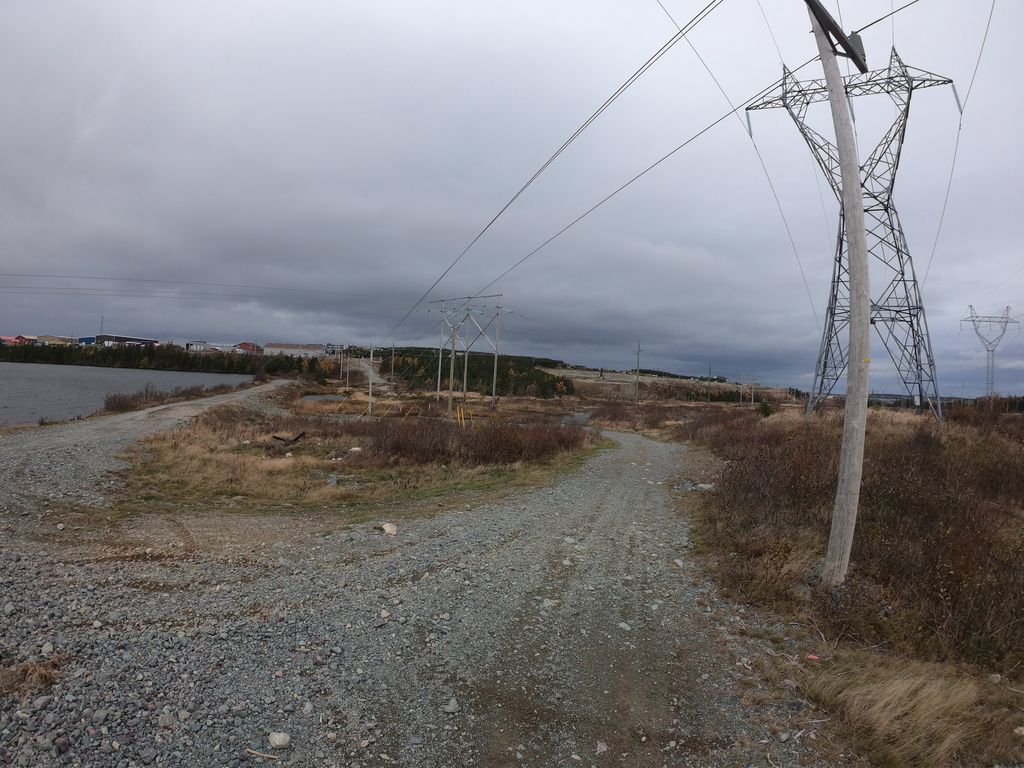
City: st_johns